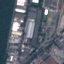
Land use / land cover: Industrial